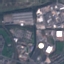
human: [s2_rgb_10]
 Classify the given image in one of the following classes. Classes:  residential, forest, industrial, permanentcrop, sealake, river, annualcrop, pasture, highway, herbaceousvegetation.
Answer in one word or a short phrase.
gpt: Industrial